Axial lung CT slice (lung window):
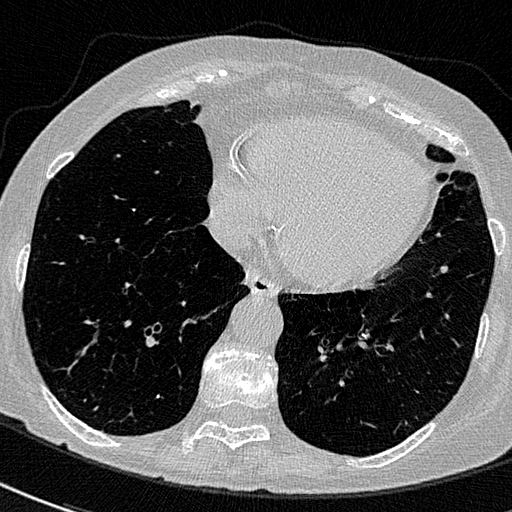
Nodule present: no